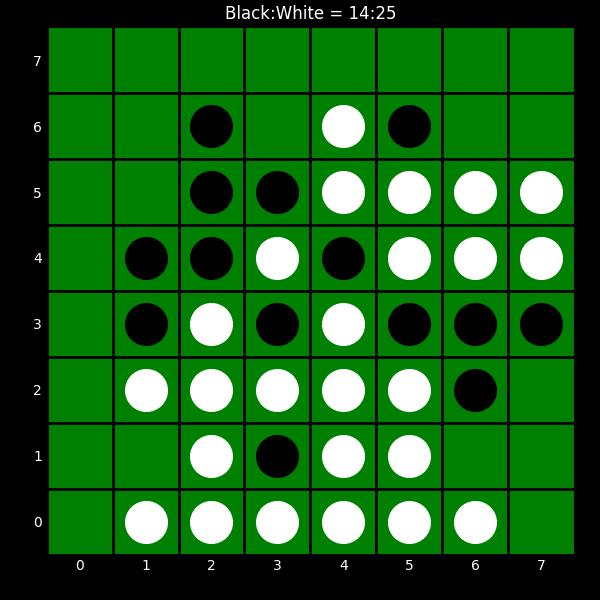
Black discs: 14
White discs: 25